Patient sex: M
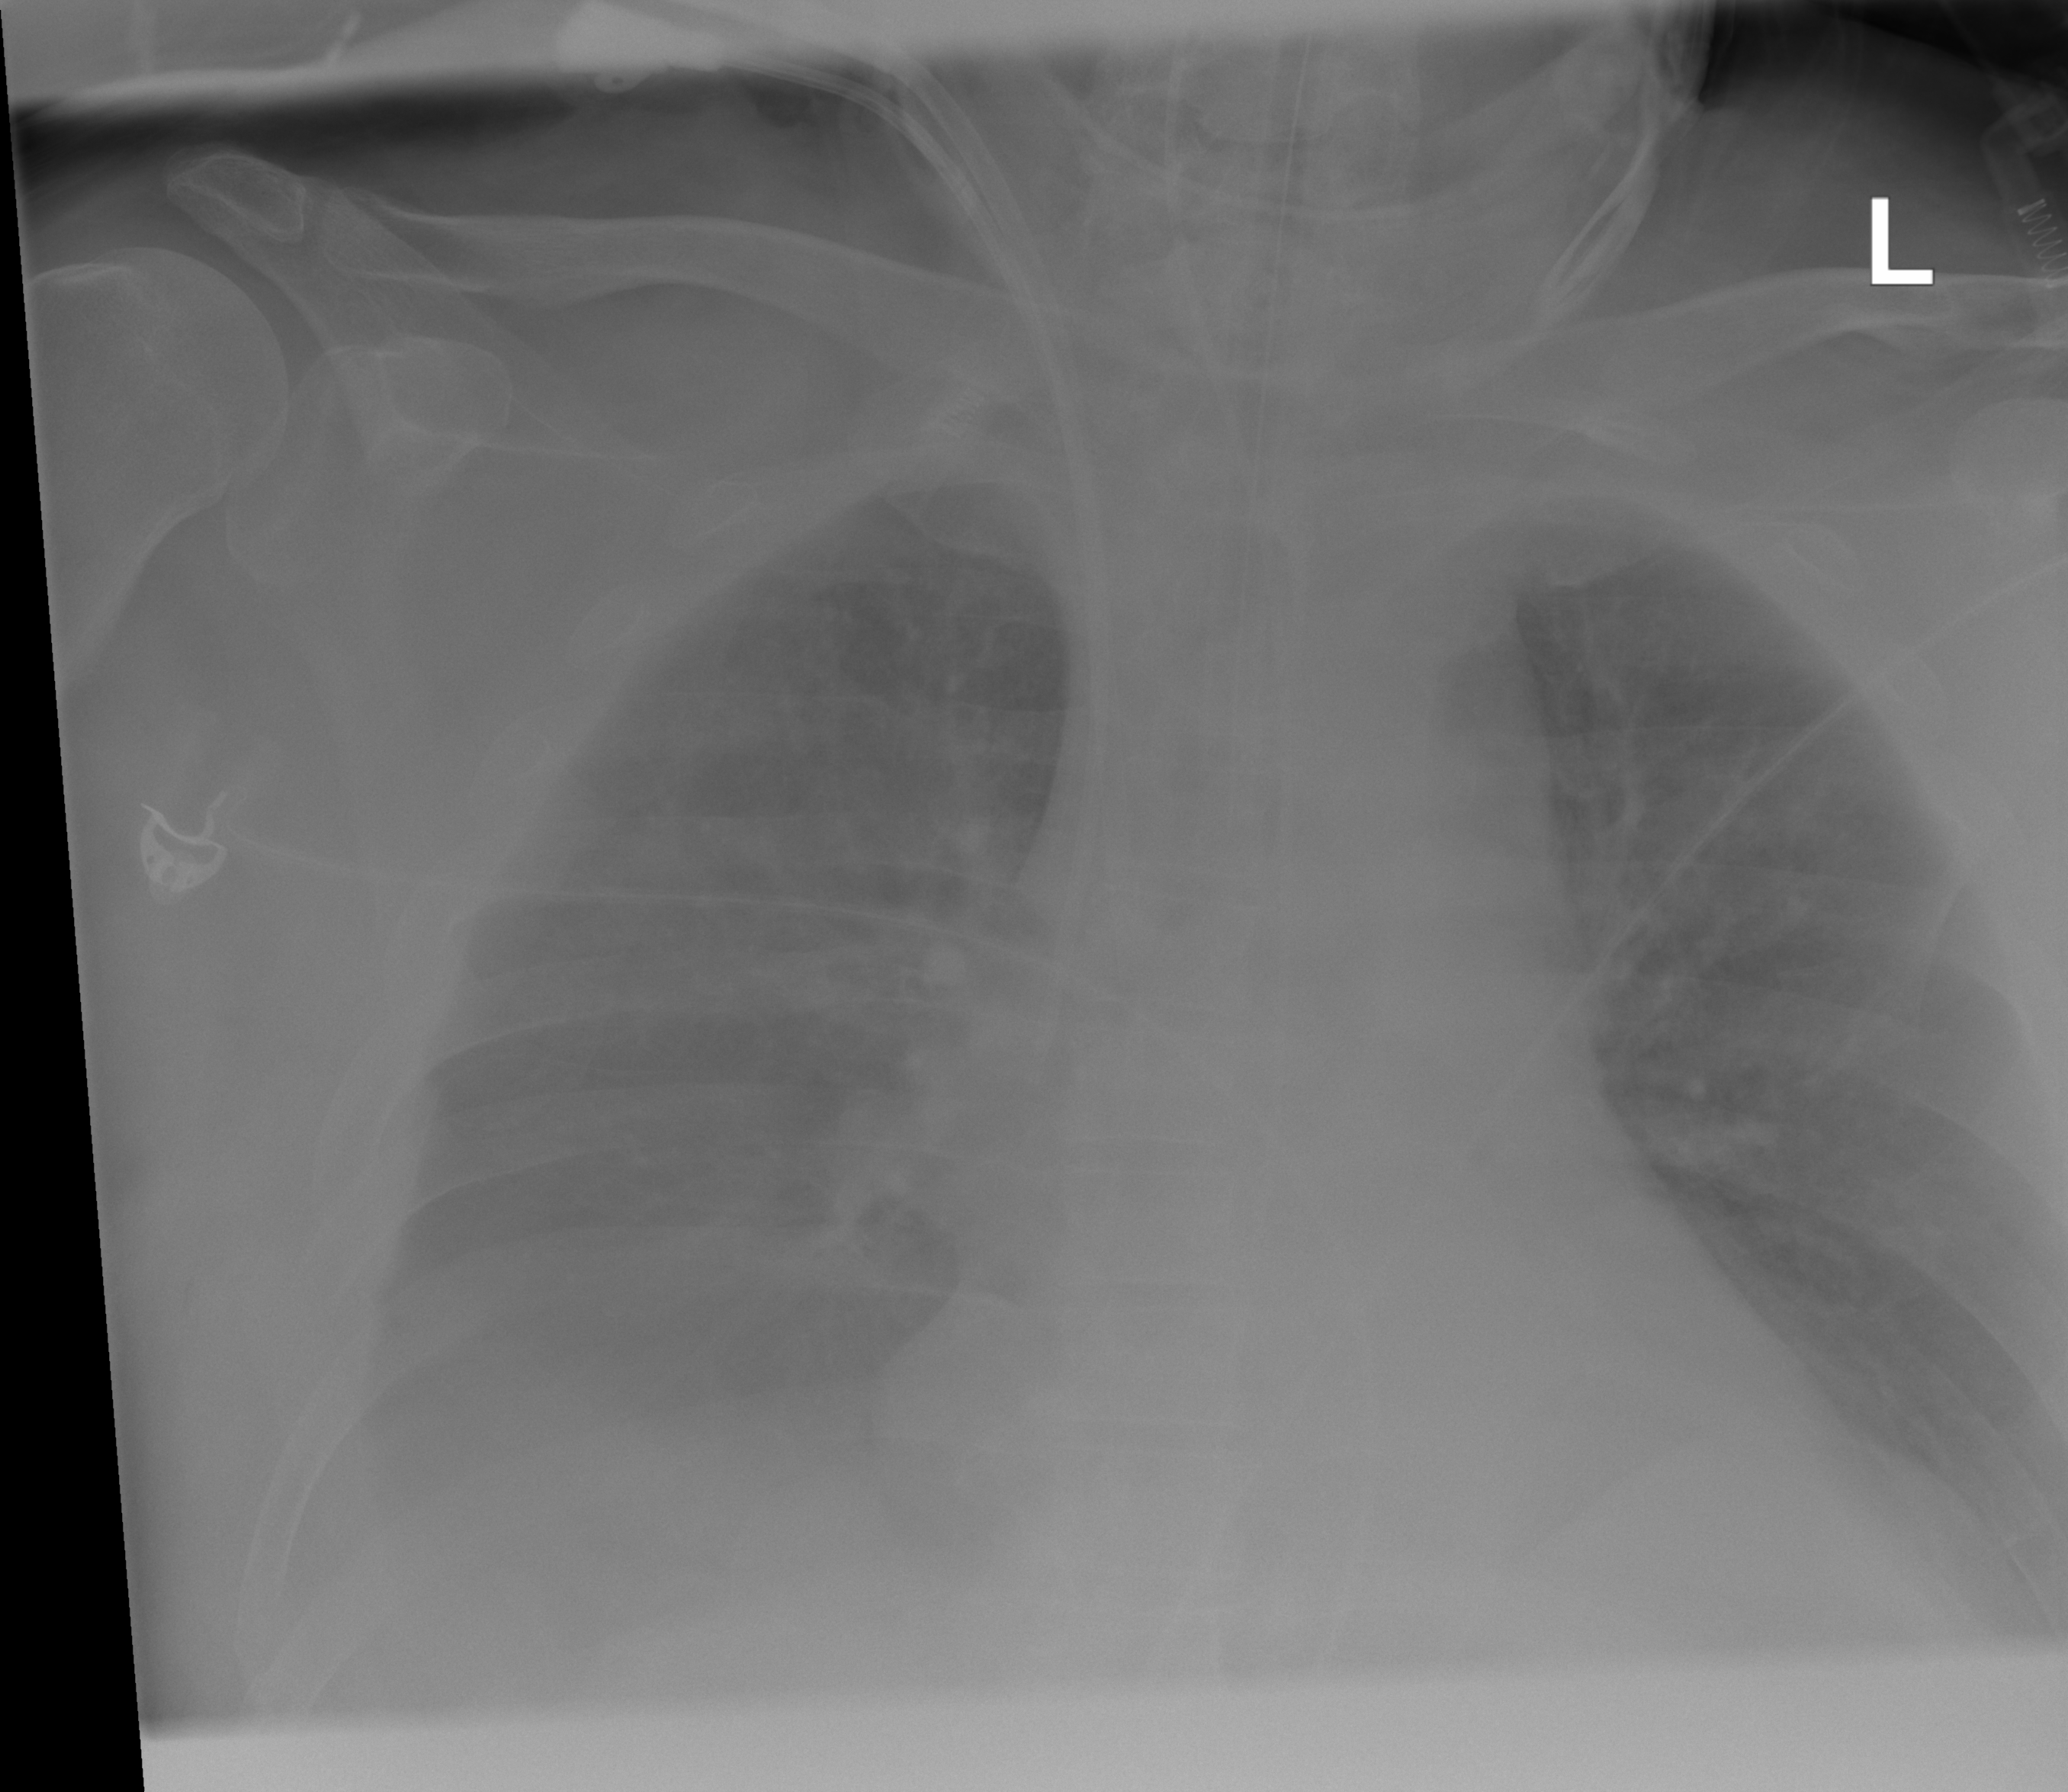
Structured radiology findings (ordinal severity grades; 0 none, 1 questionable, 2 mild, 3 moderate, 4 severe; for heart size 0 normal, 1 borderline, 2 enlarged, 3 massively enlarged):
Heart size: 2
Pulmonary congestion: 2
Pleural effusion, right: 3
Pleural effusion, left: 2
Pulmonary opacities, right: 2
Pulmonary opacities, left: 0
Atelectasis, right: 2
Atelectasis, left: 2